Question: I have a CustomView (Expand View) in my main view, which is suppose to expand.
I have a bunch of other objects at the bottom of my ExpandView.
I want to move all these objects down as my ExpandView expands.
Is it possible to do this in interface builder, and relate these objects to my ScrollView so that they would move automatically as my ExpandView grows?

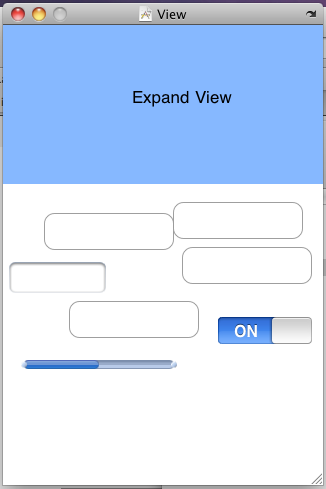
Answer: No. You will have to do this in code.